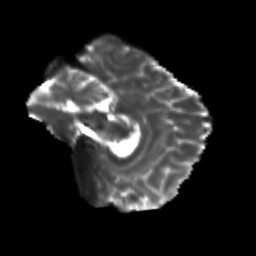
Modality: T2w
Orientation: sagittal
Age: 25
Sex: male
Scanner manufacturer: siemens
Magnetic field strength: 3 T
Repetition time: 3.5 s
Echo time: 0.104 s